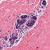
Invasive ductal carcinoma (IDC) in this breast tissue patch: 0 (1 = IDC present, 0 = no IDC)